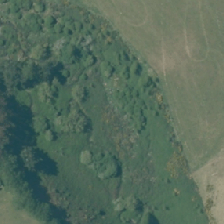
Land cover: indigenous_forest